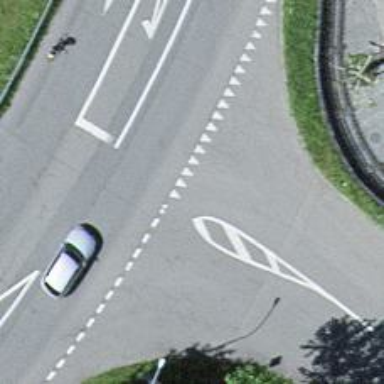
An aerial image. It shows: Road with "give way" sign.